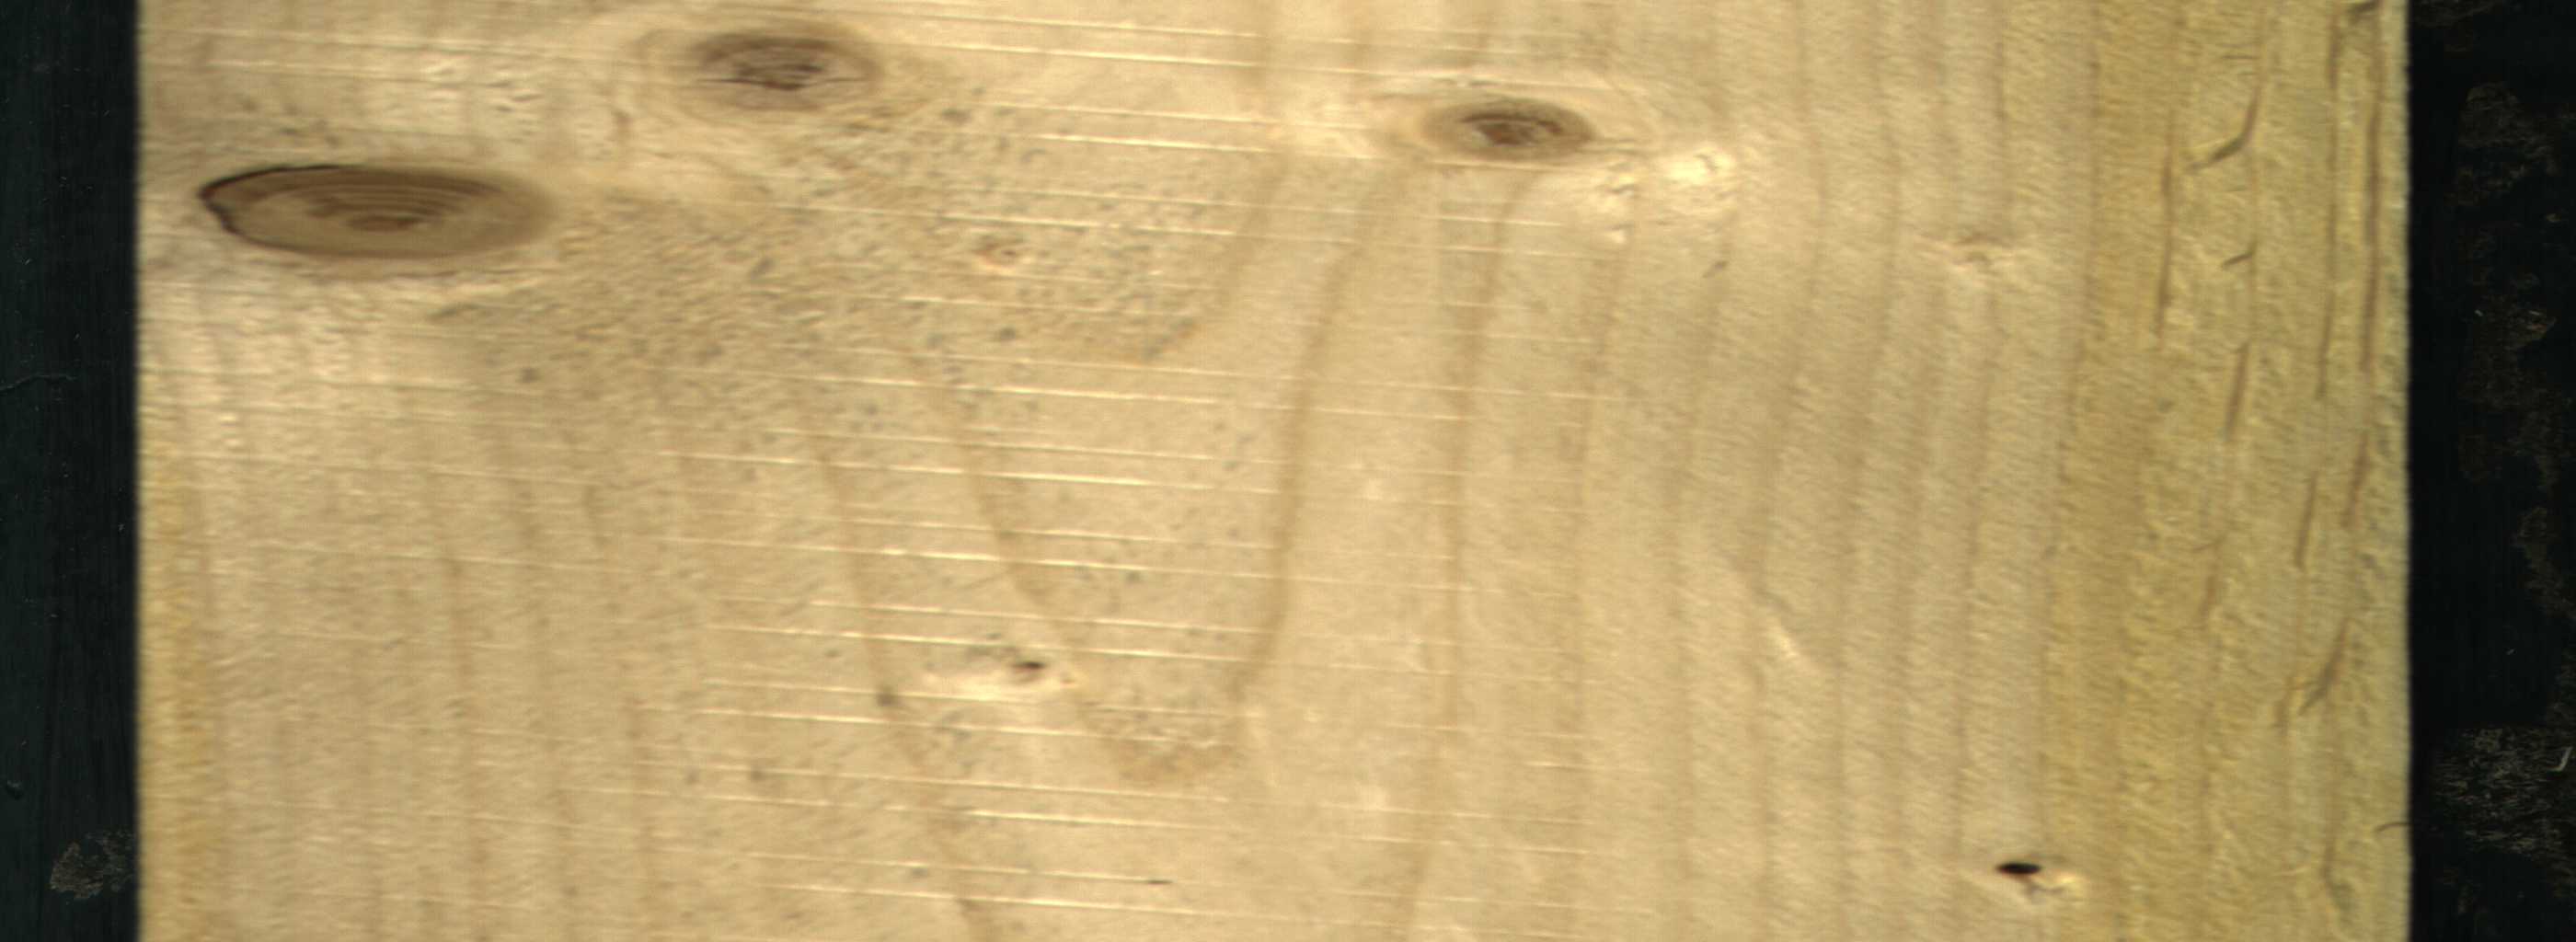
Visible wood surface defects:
Dead_Knot
Live_Knot
Live_Knot
Live_Knot